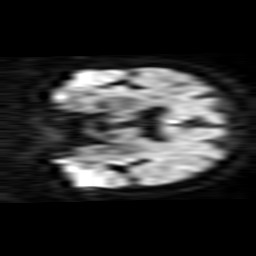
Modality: TRACE
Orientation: coronal
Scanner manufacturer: philips
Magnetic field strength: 1.5 T
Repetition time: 4.401 s
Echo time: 0.07764 s